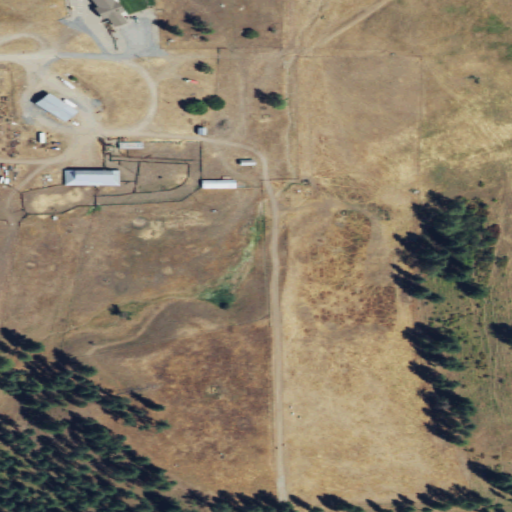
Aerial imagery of valley in Washington named Jack Hook Gulch containing grassland, shrub, evergreen forest, medium intensity development, open development, and low intensity development